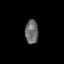
Tissue: skin
Cell type: Epithelial cells
Senescence score: 0.2314
Nuclear area (px): 312
Mean DAPI intensity: 105.817